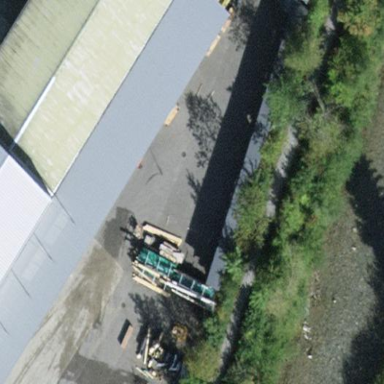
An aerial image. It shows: View of roof of building.